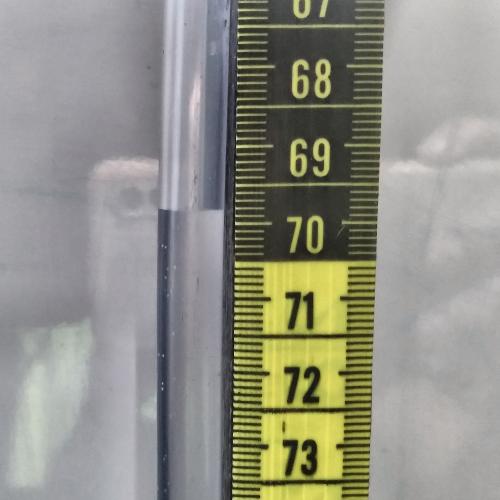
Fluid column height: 69.8 cm